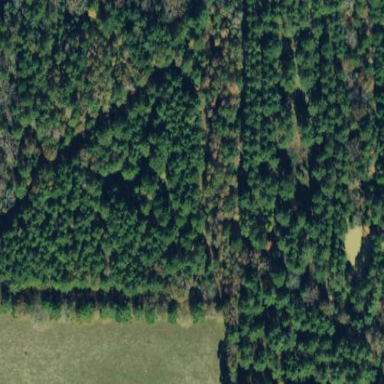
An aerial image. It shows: Forest with evergreen needle-leaved trees.